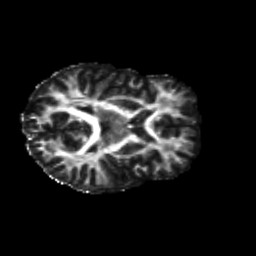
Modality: FA
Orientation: axial
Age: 24
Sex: female
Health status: healthy
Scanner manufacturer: siemens
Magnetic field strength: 3 T
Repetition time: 8.6 s
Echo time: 0.095 s